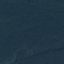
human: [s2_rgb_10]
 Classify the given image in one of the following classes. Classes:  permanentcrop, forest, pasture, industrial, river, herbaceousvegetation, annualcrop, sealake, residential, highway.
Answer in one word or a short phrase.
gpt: Forest